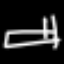
Label: bed